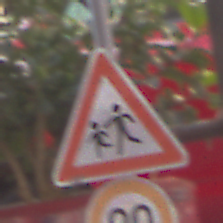
Verkehrszeichen: KinderRechts
Zusatzzeichen unten: Geschwindigkeit80
Umgebung: Outdoor, Urban
Tageszeit: MorningAfternoon
Wetter: Clear
Licht: Natural
Jahreszeit: NotSpecified
Kontrast: LowContrast